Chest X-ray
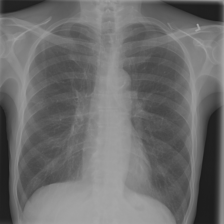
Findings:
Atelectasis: negative
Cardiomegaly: negative
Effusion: negative
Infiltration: negative
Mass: negative
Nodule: negative
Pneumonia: negative
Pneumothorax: negative
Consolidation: negative
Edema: negative
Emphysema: negative
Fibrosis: negative
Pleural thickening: negative
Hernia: negative